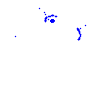
Particle: proton